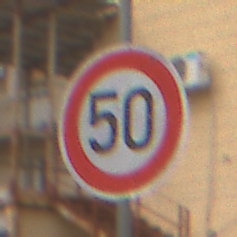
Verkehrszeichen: Geschwindigkeit50
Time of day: MorningAfternoon
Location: Outdoor (Urban)
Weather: Overcast
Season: NotSpecified
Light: Natural